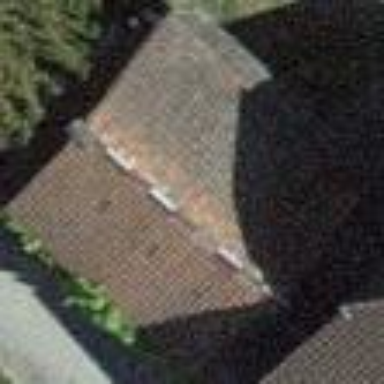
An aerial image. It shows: Rural barn.